Два плоских слоя толщины $a$ каждый равномерно заряжены объемным зарядом с плотностями $-\rho$ и $+\rho$ (см. рис). Частица с отрицательным зарядом $-e $ и массой $m$ подлетает к положительно заряженному слою со скоростью $\vec v$, направленной под углом $\alpha$ к поверхности слоя.
При каком значении скорости частица не сможет проникнуть в отрицательно заряженный слой?
Через сколько времени и на каком расстоянии от точки $A$ частица в этом случае покинет положительно заряженный слой?
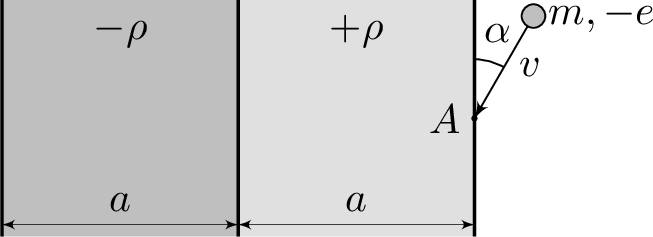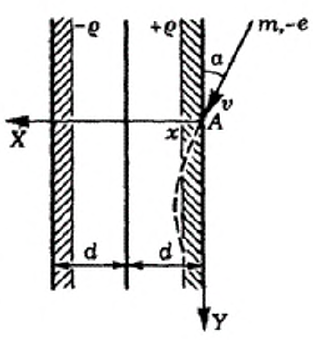
При каком значении скорости частица не сможет проникнуть в отрицательно заряженный слой?
Решение: Выберем систему координат $X Y$, как показано на рисунке, Сразу же можно отметить, что движение частицы вдоль оси $Y$ будет равномерным со скоростью $v \cos a$ (действием силы тяжести мы пренебрегаем). Сила, действующая на частицу со стороны заряженных слоев, направлена вдоль оси $X$ и в точке с координатой $x$ определяется зарядами, находящимися в заштрихованных на рисунке областях (симметричных относительно плоскости раздела слоев). Действительно, действие незаштрихованных областей с разноименными зарядами компенсируется, поскольку область объемного заряда можно представить себе как набор плоскостей с поверхностным зарядом, а поле, создаваемое заряженной плоскостью, не зависит от расстояния до нее. По той же причине можно считать, что поле в точке с координатой $x$ определяется заряженными плоскостями с поверхностной плотностью заряда $-\varrho x$ и $+\varrho x$ и справа от этой точки. Напряженность такого поля равна$$E=2 \frac{\varrho x}{2\varepsilon_0}=\frac{\varrho x}{\varepsilon_0} .$$Значит сила, действующая на частицу в тот момент, когда она находится в точке с координатой $x$, равна$$F_x=-e \frac{\varrho x}{\varepsilon_0},$$и уравнение движения частицы в направлении оси $X$ —$$x^{\prime \prime}=-\frac{e \varrho }{m \varepsilon_0} x$$— это уравнение гармонических колебаний с частотой $\omega_0=\sqrt{e\varrho/ m \varepsilon_0}$. Понятно, что частица не проникнет в область отрицательного заряда, если амплитуда этих колебаний будет меньше $d$. Предельная скорость $v_{пр}$ частицы, при которой выполняется это условие, определяется равенством$$\begin{gathered}v_{пр} \sin \alpha=\omega_0 d=d \sqrt{\frac{e\varrho}{m \varepsilon_0}} ; \\v_{пр}=\frac{d}{\sin \alpha} \sqrt{\frac{e\varrho}{m \varepsilon_0}} .\end{gathered}$$При скоростях $v< v_{пр}$ частица проникает в положительно заряженный слой на некоторую глубину, а затем «выталкивается» из него. Время $t$, которое частица проводит внутри слоя, — это половина периода колебаний с частотой $\omega_0$, то есть$$t=\frac{T}{2}=\pi \sqrt{\frac{m \varepsilon_0}{e\varrho}} ;$$За это время частица смещается по вертикали на расстояние$$y=t v \cos \alpha=\pi v \sqrt{\frac{m \varepsilon_0}{e\varrho}} \cos \alpha .$$На таком расстоянии от точки $A$ частица вылетит из положительно заряженного слоя.
Ответ: $$v_{пр}=\frac{d}{\sin \alpha} \sqrt{\frac{e\varrho}{m \varepsilon_0}} .$$

Через сколько времени и на каком расстоянии от точки $A$ частица в этом случае покинет положительно заряженный слой?
Ответ: $$t=\frac{T}{2}=\pi \sqrt{\frac{m \varepsilon_0}{e\varrho}} ;$$$$y=t v \cos \alpha=\pi v \sqrt{\frac{m \varepsilon_0}{e\varrho}} \cos \alpha .$$
Темы:
T, Механика, Динамика, Электричество, Всероссийские, Потенциальная энергия